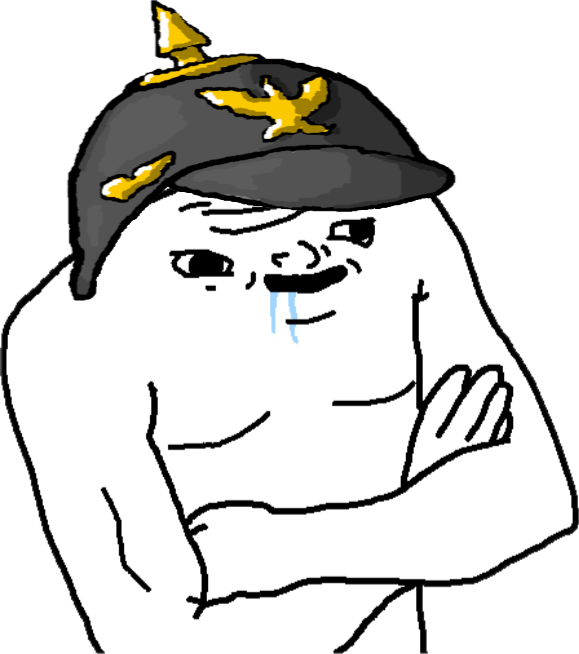
Label: 5_Brainlet